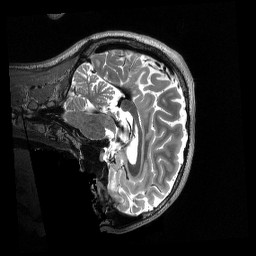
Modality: T2w
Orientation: sagittal
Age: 29
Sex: male
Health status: healthy
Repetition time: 3.2 s
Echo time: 0.563 s